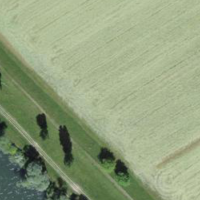
EUNIS habitat code: 52
Species observed at this site:
Juglans regia
Plantago media